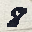
Label: 8